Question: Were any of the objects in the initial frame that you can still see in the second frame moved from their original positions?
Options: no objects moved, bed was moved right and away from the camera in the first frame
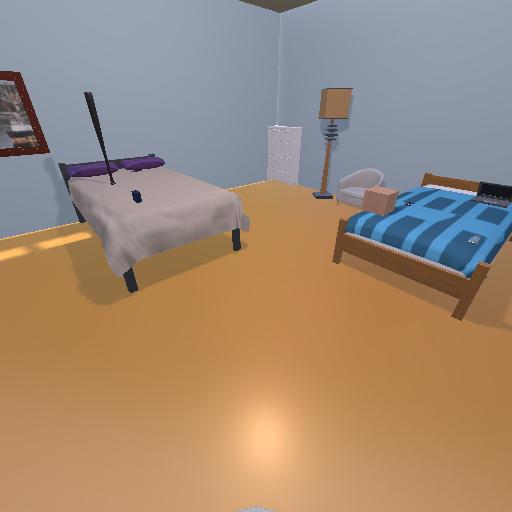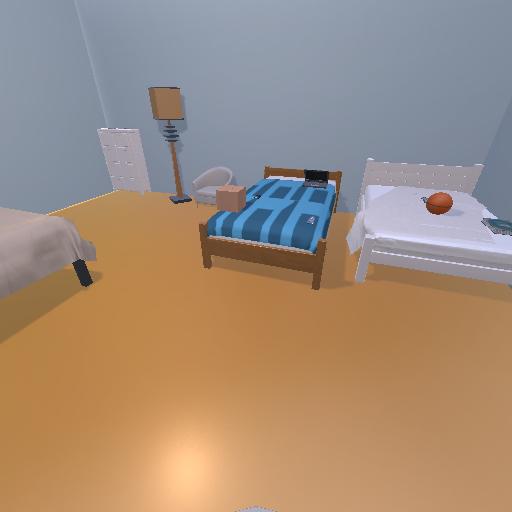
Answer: no objects moved